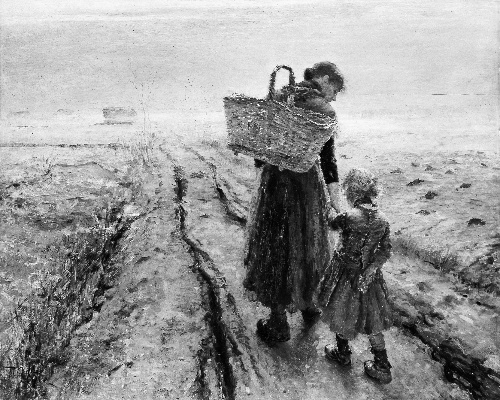
Title: Going Home
Artist: Fritz von Uhde
Artist bio: German, Wolkenburg 1848–1911 Munich
Date: ca. 1889
Object type: Painting
Classification: Paintings
Medium: Oil on wood
Dimensions: 30 7/8 x 39 1/4 in. (78.4 x 99.7 cm)
Department: European Paintings
Credit line: Mr. and Mrs. Isaac D. Fletcher Collection, Bequest of Isaac D. Fletcher, 1917
Accession year: 1917
Repository: Metropolitan Museum of Art, New York, NY
Tags: Baskets|Girls|Women|Farms